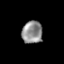
Tissue: skin
Cell type: Epithelial cells
Senescence score: 0.2796
Nuclear area (px): 452
Mean DAPI intensity: 143.15